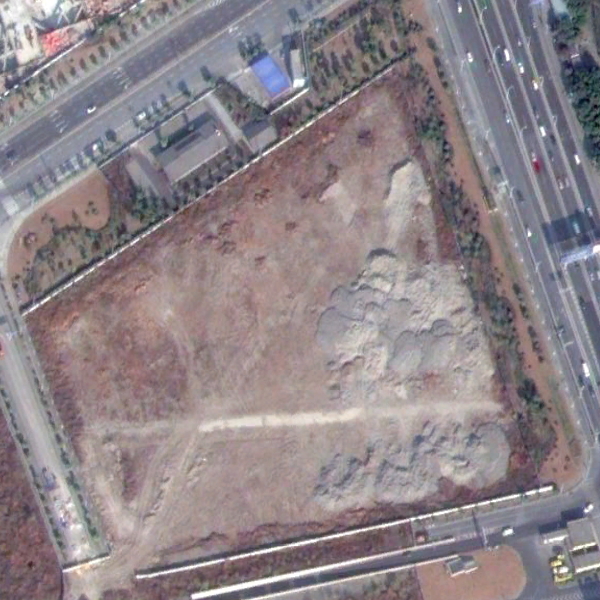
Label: BareLand